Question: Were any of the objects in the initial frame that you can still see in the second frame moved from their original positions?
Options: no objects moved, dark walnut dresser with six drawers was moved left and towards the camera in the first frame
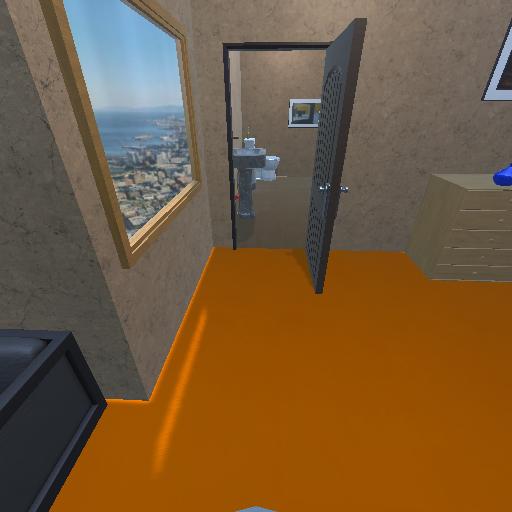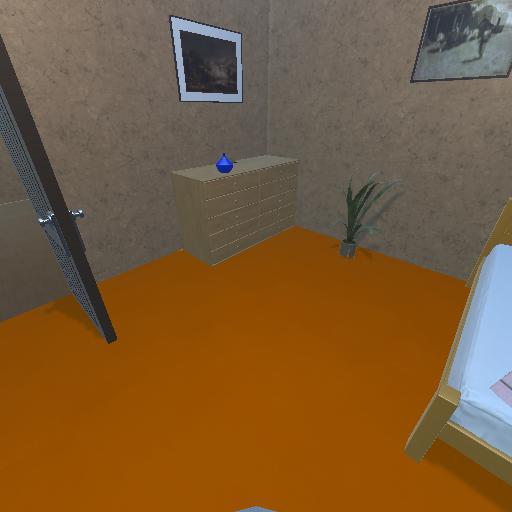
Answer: no objects moved